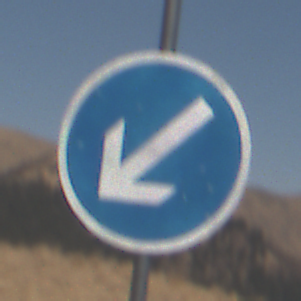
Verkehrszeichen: VorgeschriebeneVorbeifahrtLinks
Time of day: Midday
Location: Outdoor (Nature)
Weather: Clear
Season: NotSpecified
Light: Natural